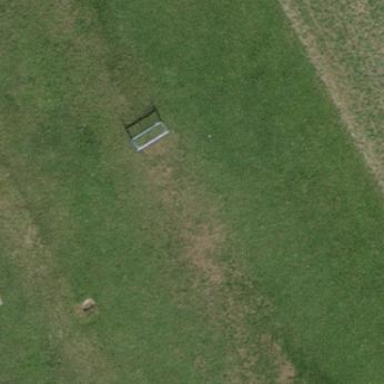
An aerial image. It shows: Soccer pitch with grass surface for leisure and sports.